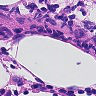
Metastatic tissue present: no